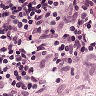
Metastatic tissue present: no